Aerial crown-view tile of a tropical tree (Barro Colorado Island, Panama), acquired 20250124:
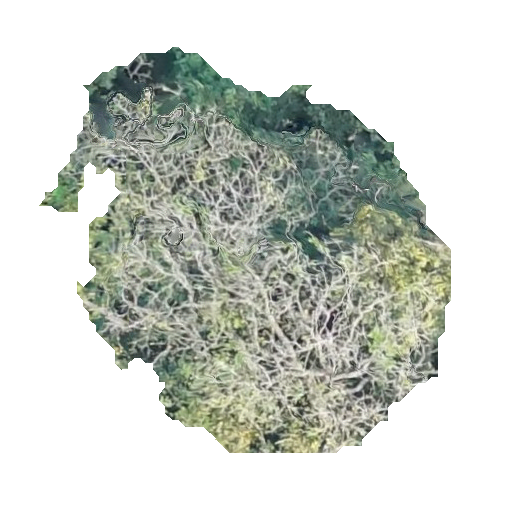
Species: Anacardium excelsum
GBIF accepted scientific name: Anacardium excelsum
Crown area: 165.296 m²